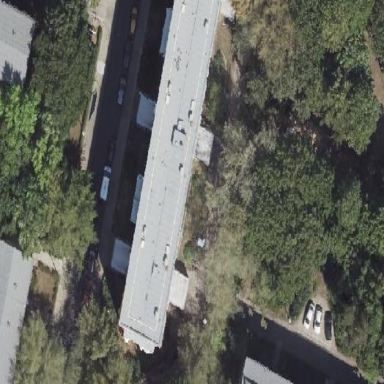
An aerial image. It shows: Building with flat roof.